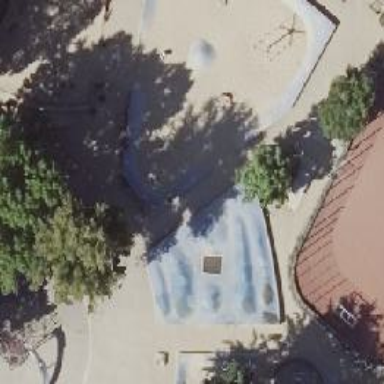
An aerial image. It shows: Playground featuring basket swing.